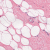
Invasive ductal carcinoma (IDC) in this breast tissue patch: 0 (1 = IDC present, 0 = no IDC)